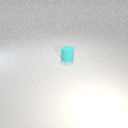
small cyan rubber cylinder